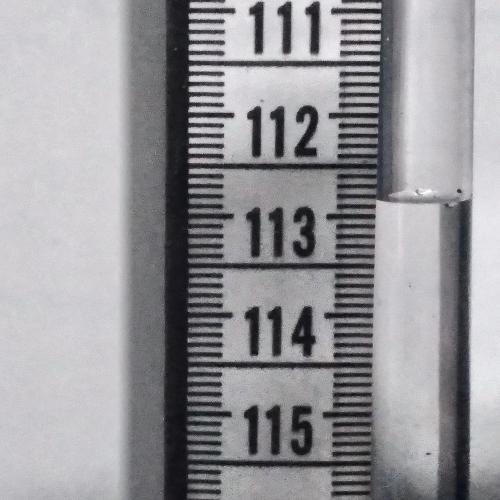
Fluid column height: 112.8 cm